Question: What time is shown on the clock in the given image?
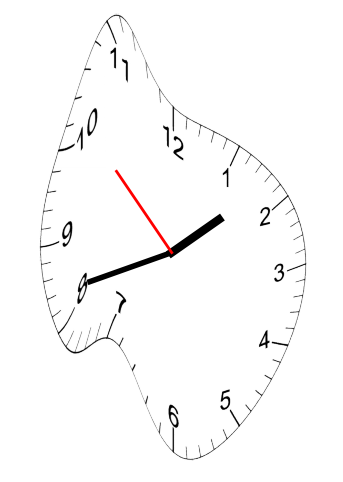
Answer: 01:41:52